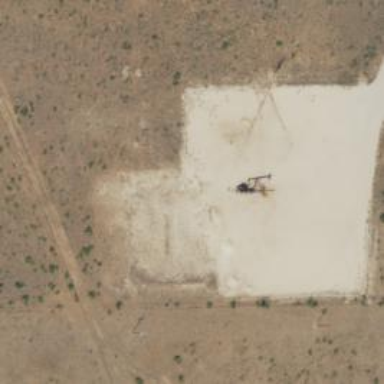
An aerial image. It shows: Petroleum well.